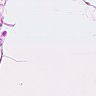
Metastatic tissue present: no